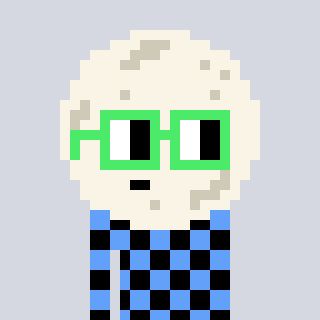
a pixel art character with square light green glasses, a moon-shaped head and a blue-colored body on a cool background